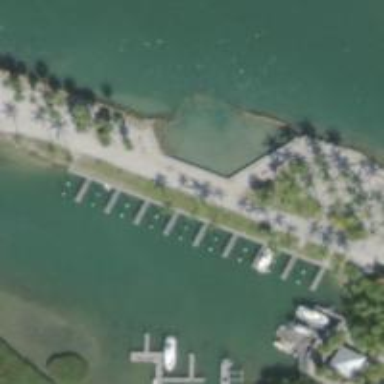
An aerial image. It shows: Man-made pier.